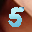
Label: 5